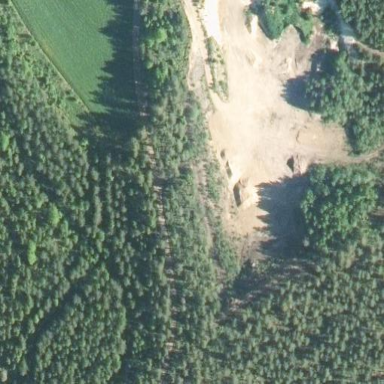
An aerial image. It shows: Quarry area.